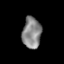
Tissue: lung
Cell type: Epithelial cells
Senescence score: 0.2376
Nuclear area (px): 572
Mean DAPI intensity: 135.344